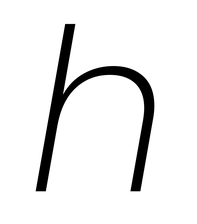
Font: Poppins-ExtraLightItalic